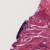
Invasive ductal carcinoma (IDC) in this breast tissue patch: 0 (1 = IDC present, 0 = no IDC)